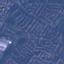
Land use / land cover: Residential